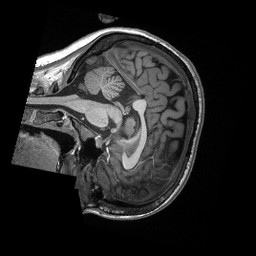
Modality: T1w
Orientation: sagittal
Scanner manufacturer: siemens
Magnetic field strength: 3 T
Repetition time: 2.3 s
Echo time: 0.00308 s